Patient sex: M
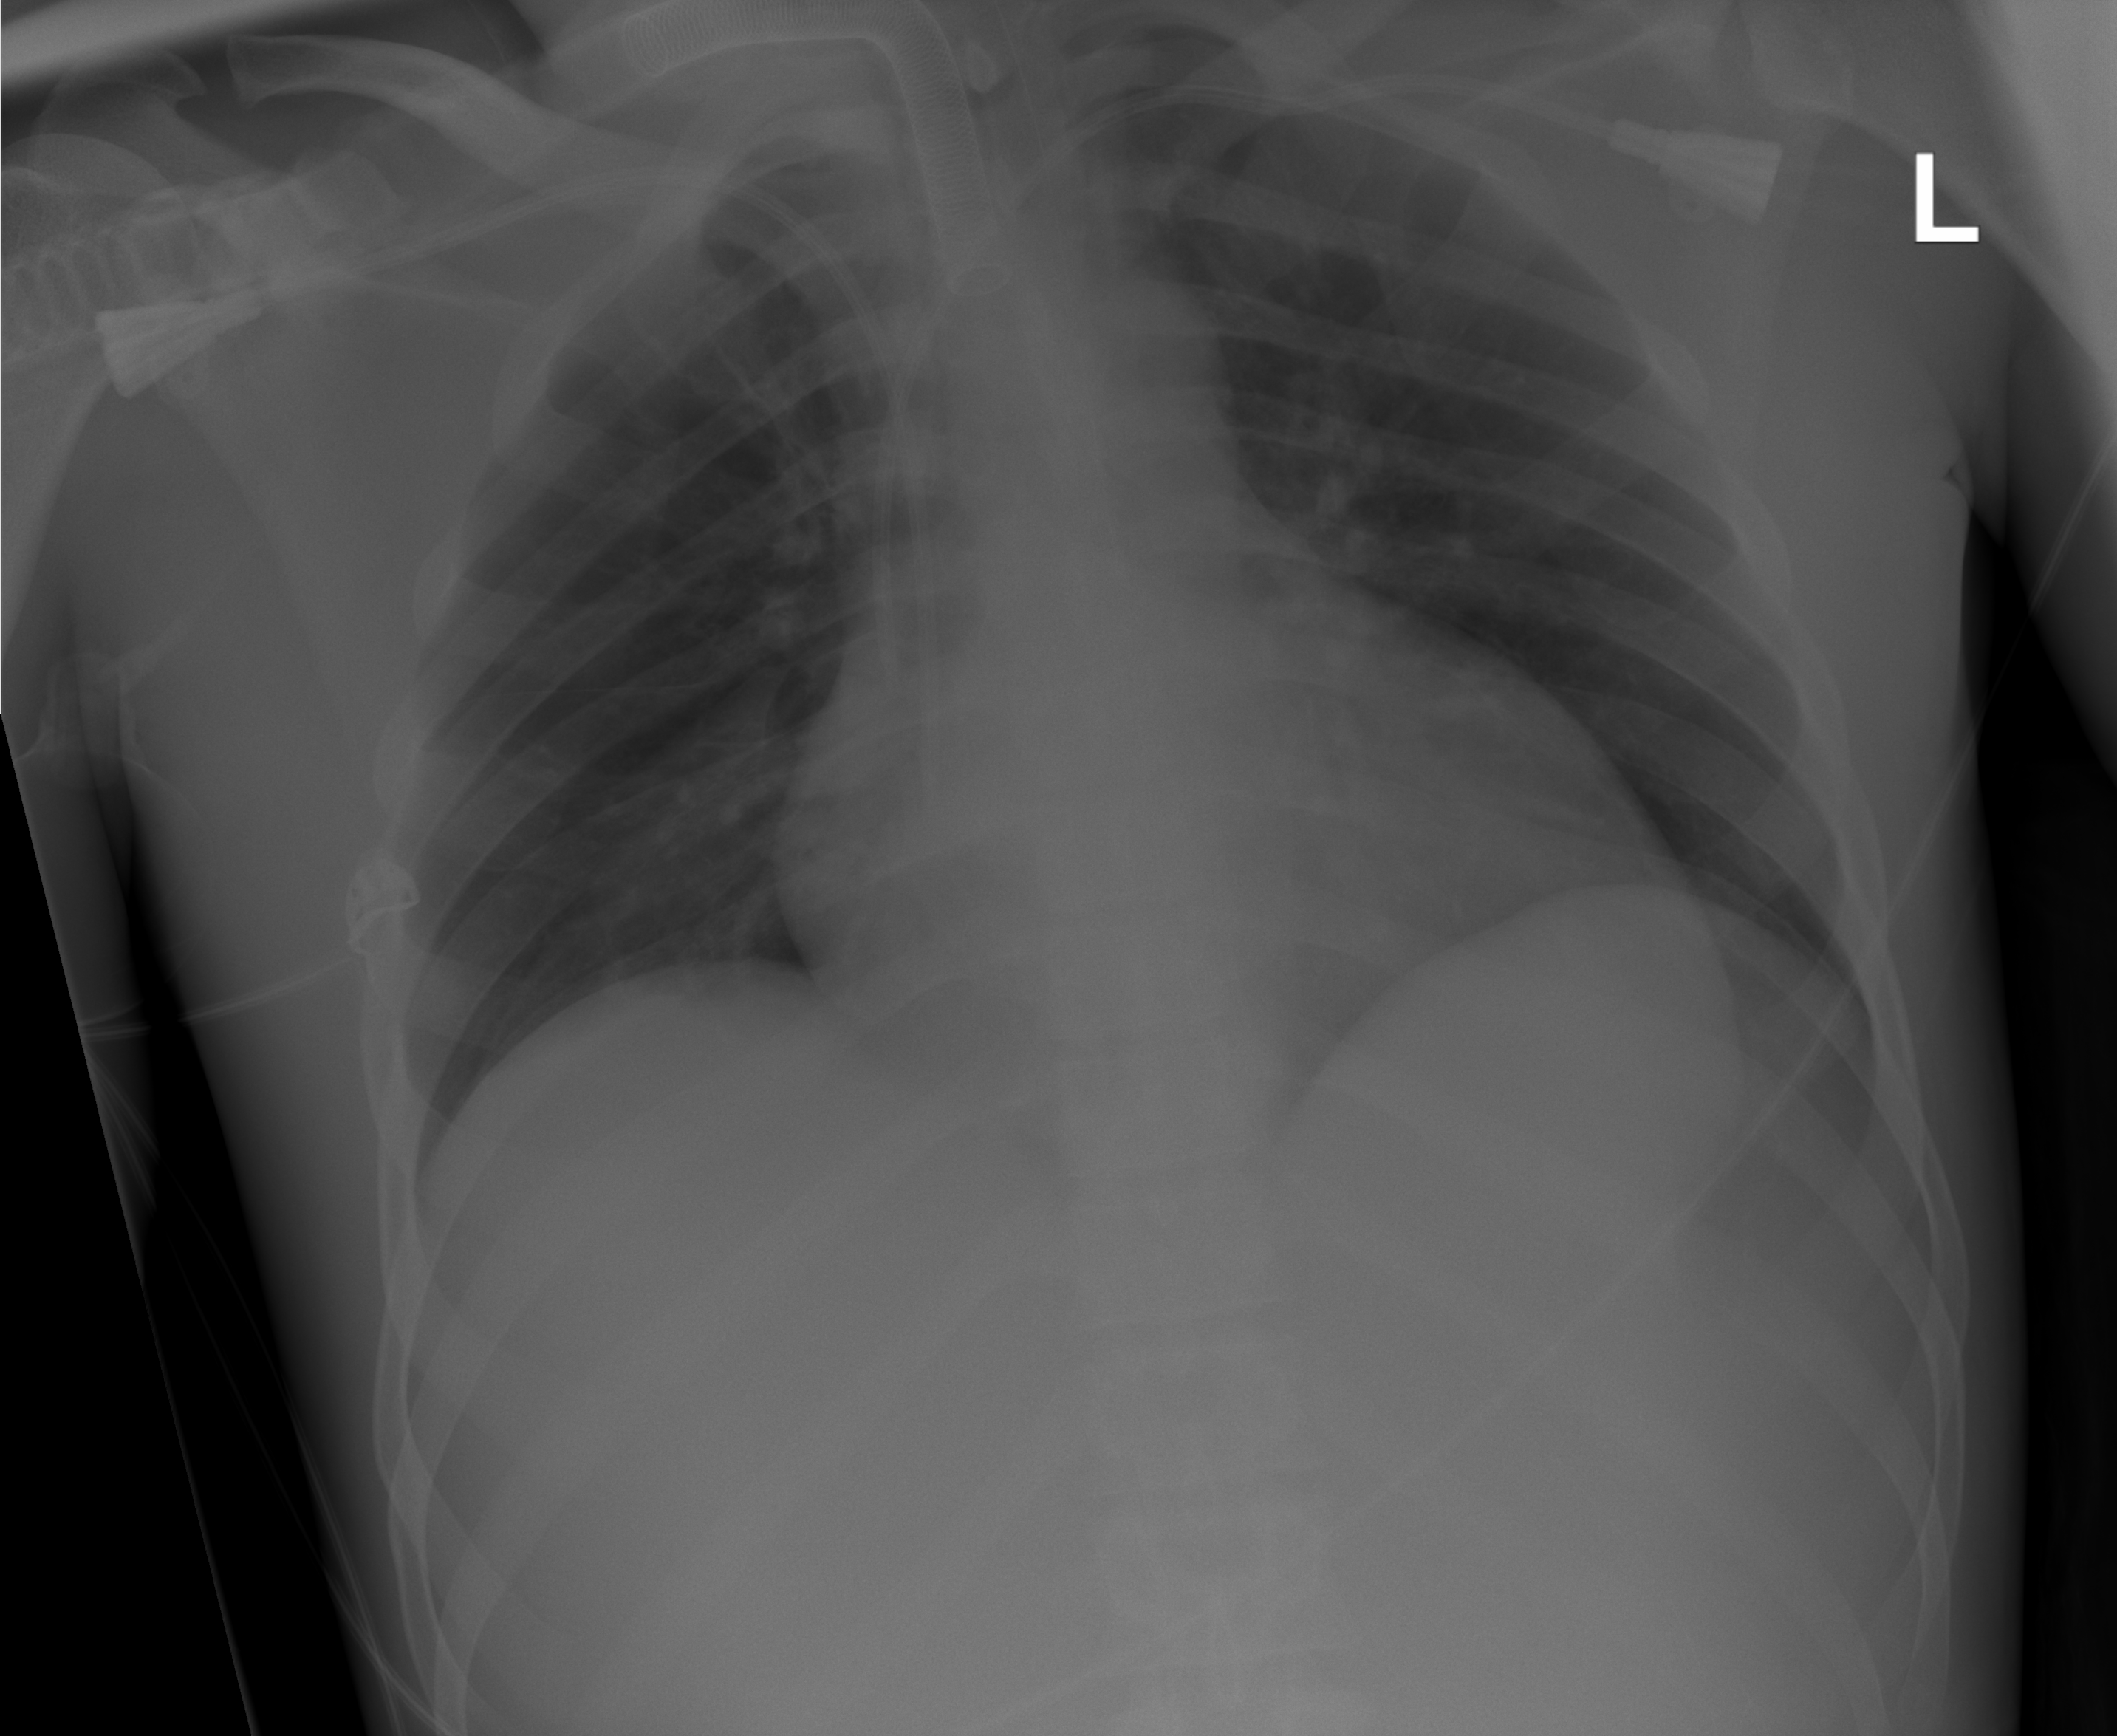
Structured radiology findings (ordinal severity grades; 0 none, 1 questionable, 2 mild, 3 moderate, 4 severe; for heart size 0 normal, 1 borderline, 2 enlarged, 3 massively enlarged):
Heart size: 2
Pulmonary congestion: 0
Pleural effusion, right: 0
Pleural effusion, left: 0
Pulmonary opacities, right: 2
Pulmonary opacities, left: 0
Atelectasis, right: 0
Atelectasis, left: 0